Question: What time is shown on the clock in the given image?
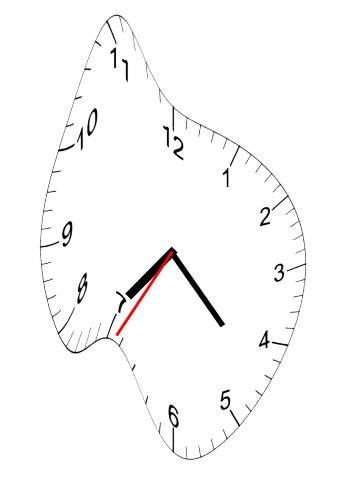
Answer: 07:22:35